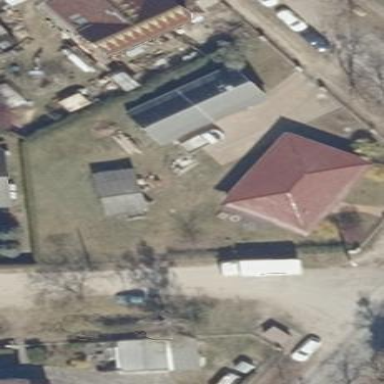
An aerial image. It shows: Detached building with hipped roof shape.